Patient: sex M, age 52
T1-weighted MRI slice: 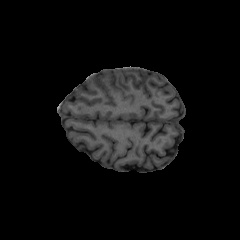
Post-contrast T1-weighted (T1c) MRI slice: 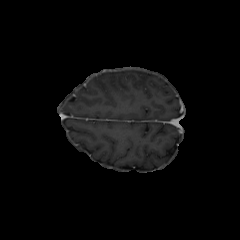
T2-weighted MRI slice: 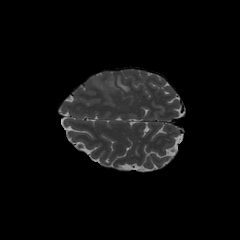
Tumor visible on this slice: yes
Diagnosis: Glioblastoma, IDH-wildtype
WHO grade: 4